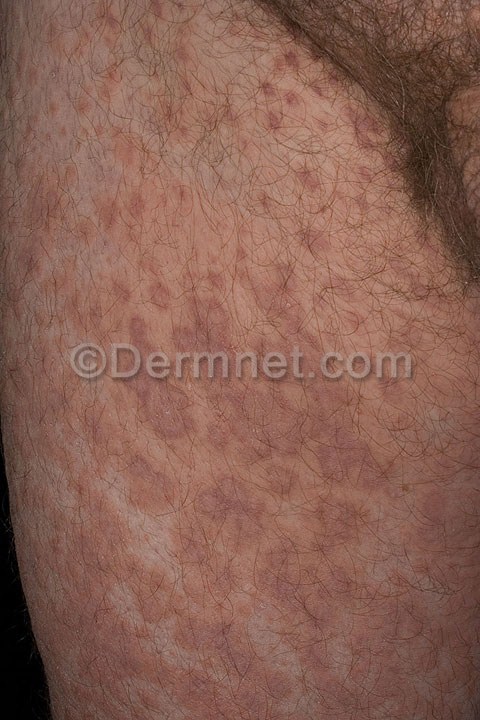
Disease: Vasculitis Photos